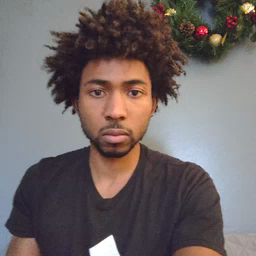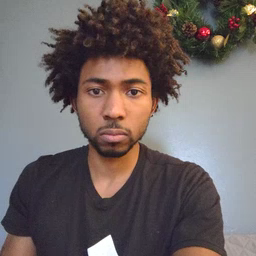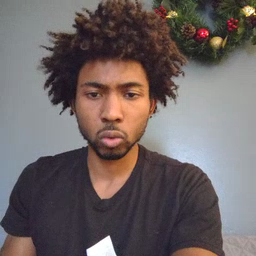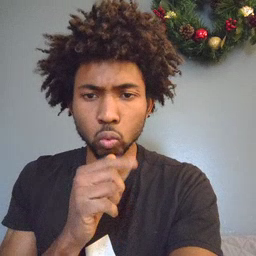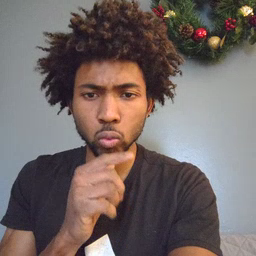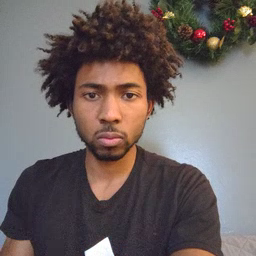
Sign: who